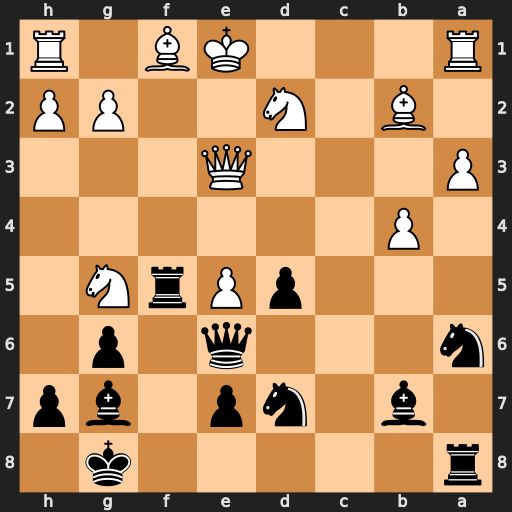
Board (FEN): r5k1/1b1np1bp/n3q1p1/3pPrN1/1P6/P3Q3/1B1N2PP/R3KB1R
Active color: b
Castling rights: KQ
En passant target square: -
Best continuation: Rxg5 Qxg5 Nxe5